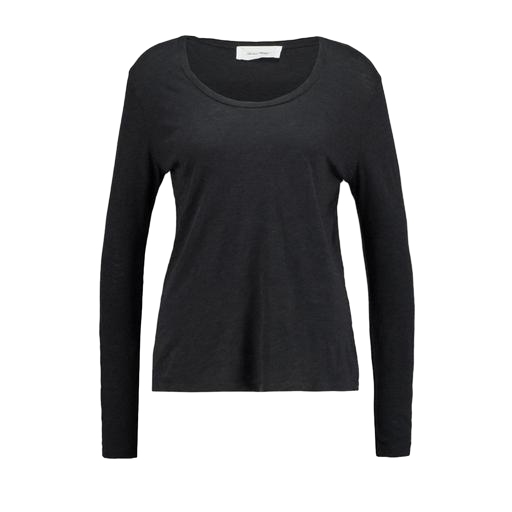
black scoop-neck raglan t-shirt, black t-shirt basique jersey, black long-sleeved jersey top, white background